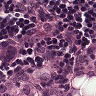
Metastatic tissue present: yes